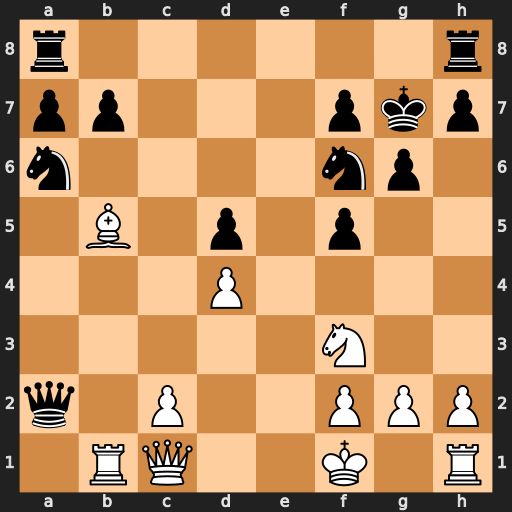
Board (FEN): r6r/pp3pkp/n4np1/1B1p1p2/3P4/5N2/q1P2PPP/1RQ2K1R
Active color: w
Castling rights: -
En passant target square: -
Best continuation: Ra1 Qxa1 Qxa1